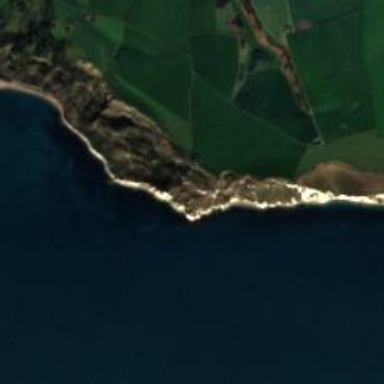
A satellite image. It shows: Natural headland.